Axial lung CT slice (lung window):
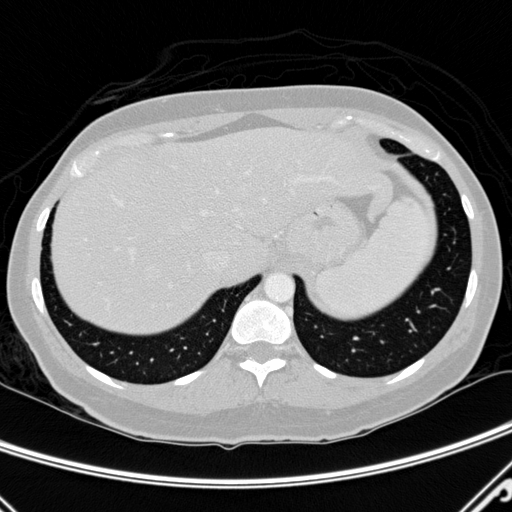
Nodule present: no